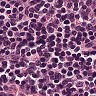
Metastatic tissue present: no